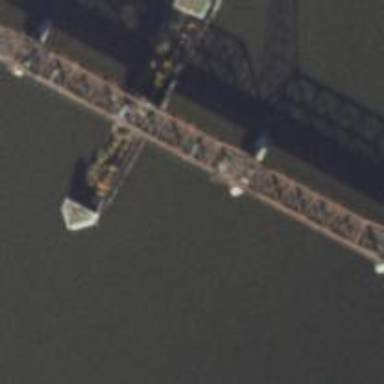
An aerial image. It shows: Movable swing bridge for railway crossing.